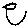
Label: bird